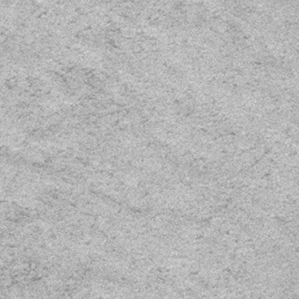
Label: frost